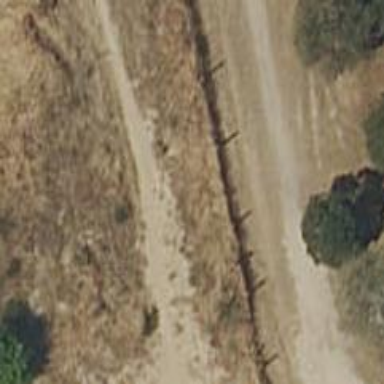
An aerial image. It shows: Wire fence.